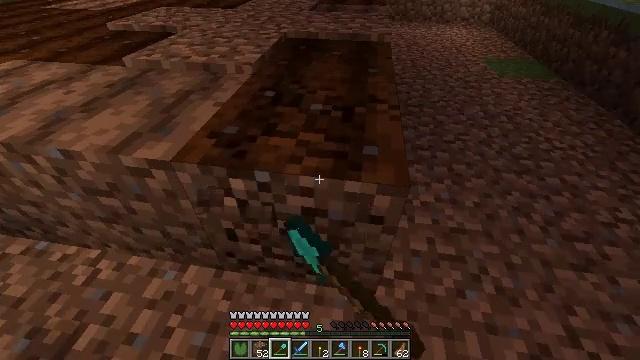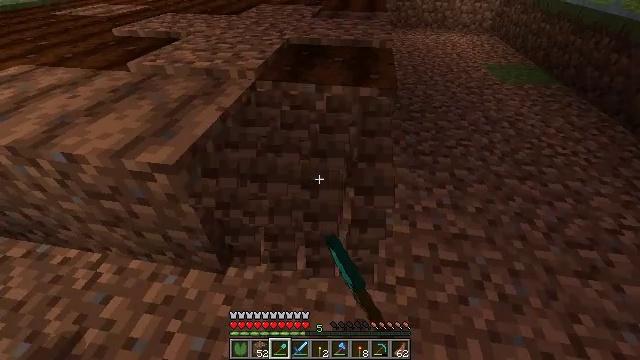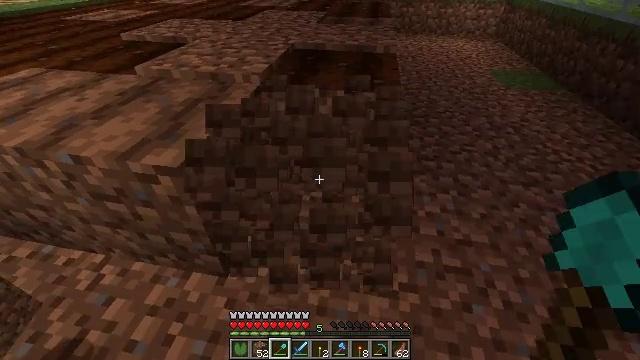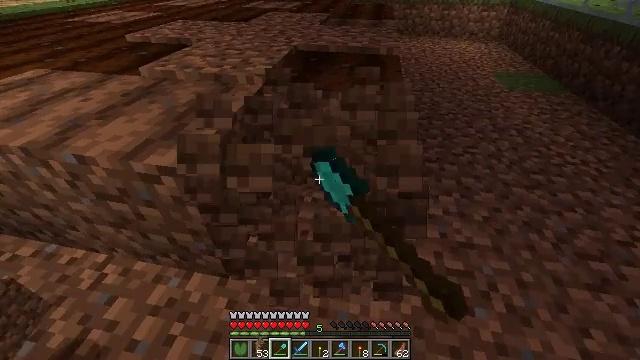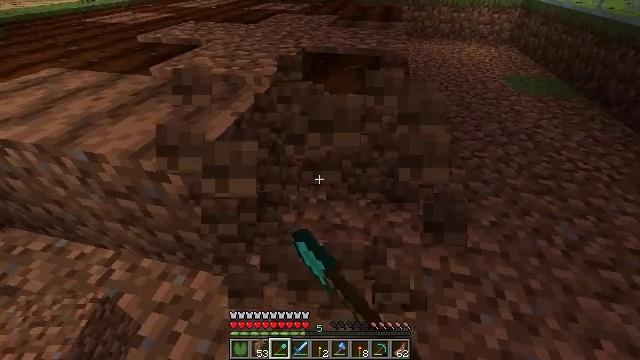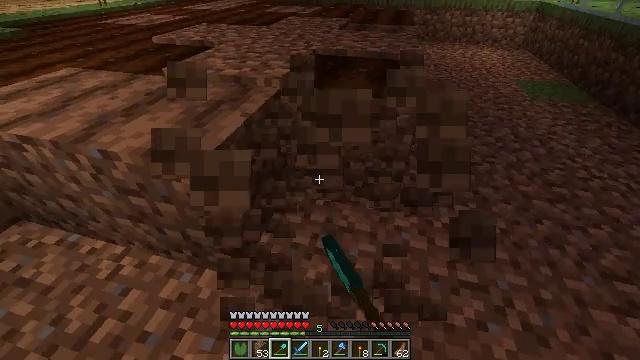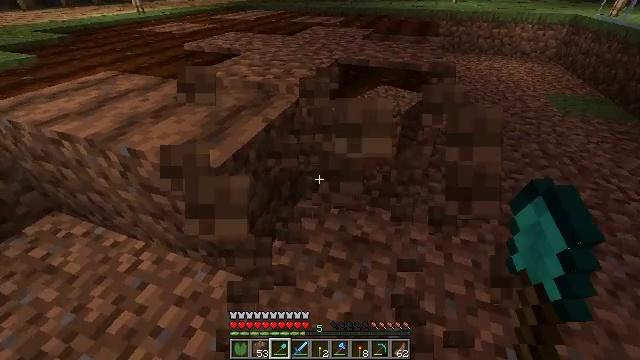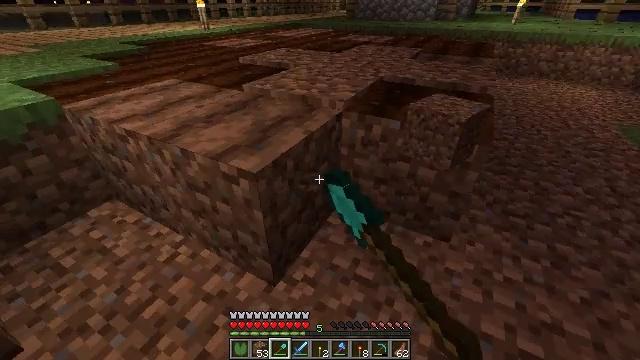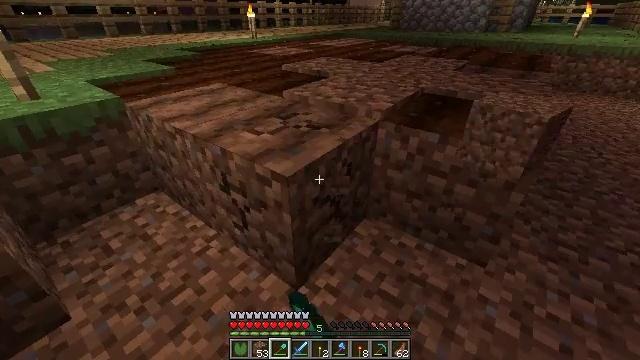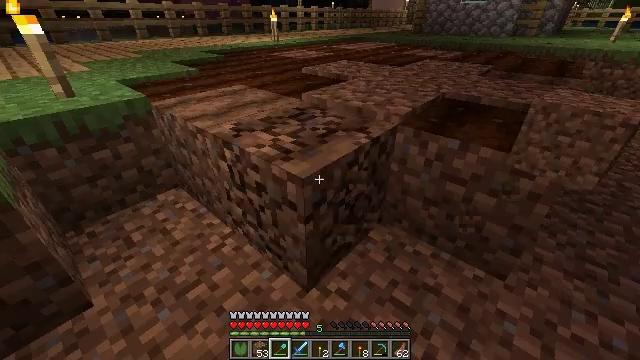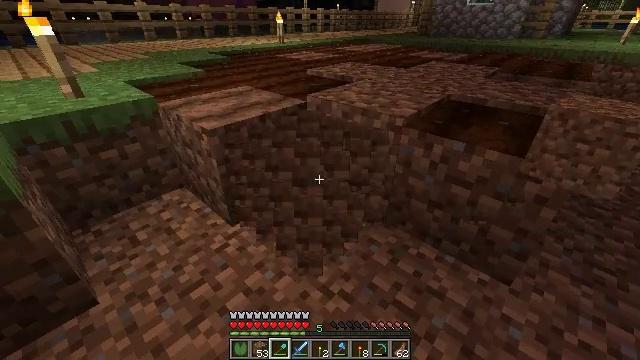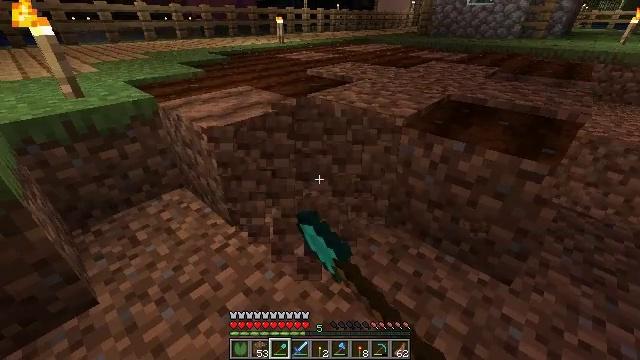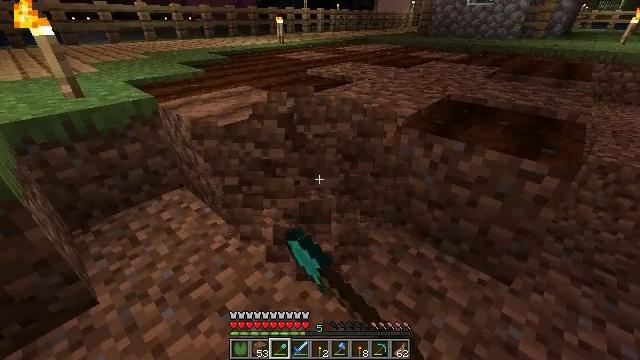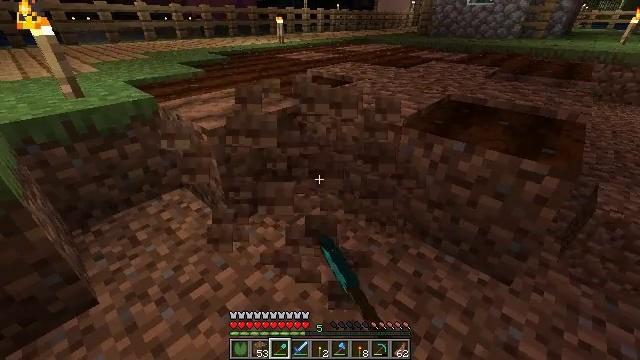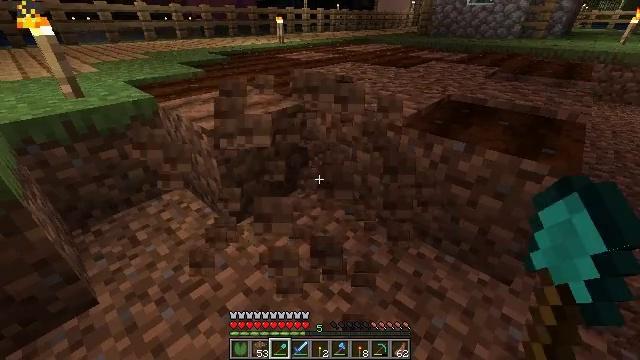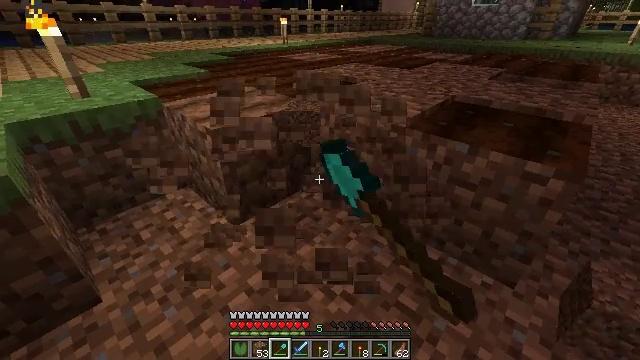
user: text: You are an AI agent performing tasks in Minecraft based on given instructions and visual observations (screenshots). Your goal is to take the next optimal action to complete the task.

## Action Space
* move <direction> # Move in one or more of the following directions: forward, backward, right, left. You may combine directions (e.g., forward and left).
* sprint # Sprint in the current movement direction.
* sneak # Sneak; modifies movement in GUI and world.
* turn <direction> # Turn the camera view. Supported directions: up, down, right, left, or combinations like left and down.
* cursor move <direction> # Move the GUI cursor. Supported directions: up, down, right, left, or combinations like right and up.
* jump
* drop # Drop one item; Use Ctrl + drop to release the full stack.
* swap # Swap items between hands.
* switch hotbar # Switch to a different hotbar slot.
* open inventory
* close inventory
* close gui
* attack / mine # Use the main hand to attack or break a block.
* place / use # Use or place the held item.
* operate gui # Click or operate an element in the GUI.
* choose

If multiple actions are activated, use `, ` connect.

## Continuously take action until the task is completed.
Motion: motion action
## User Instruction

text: Harvest farmland back to plain soil.
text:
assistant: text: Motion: turn up, attack / mine
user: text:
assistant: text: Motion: attack / mine
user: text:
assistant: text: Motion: attack / mine
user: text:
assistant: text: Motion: turn left, attack / mine
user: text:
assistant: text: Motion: turn left, attack / mine
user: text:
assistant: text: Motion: turn left and up, attack / mine
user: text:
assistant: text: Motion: turn left and up, attack / mine
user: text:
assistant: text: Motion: turn left and up, attack / mine
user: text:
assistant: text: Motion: turn left, attack / mine
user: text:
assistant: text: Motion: turn left, attack / mine
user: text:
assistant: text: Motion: attack / mine
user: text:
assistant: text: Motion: attack / mine
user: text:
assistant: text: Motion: attack / mine
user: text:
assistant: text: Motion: attack / mine
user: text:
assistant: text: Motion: attack / mine
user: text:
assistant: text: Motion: move forward, turn left, attack / mine
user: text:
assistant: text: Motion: move forward, turn left, attack / mine
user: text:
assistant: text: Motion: move forward, turn left, attack / mine
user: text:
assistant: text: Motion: attack / mine
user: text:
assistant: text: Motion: attack / mine
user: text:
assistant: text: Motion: attack / mine
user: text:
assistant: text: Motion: attack / mine
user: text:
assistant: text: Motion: attack / mine
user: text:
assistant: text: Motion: move forward, turn left, attack / mine
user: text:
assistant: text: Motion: move forward, turn left, attack / mine
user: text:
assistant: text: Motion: move forward, turn left, attack / mine
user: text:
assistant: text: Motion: attack / mine
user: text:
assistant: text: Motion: attack / mine
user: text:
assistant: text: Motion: attack / mine
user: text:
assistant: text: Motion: attack / mine